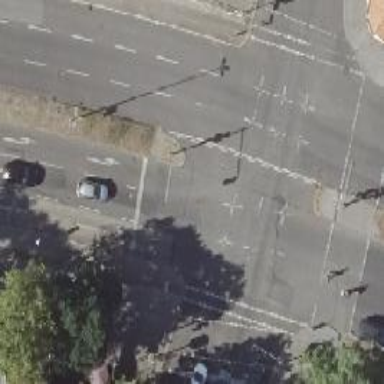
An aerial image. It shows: Road with traffic signals.